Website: macys
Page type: billing-address
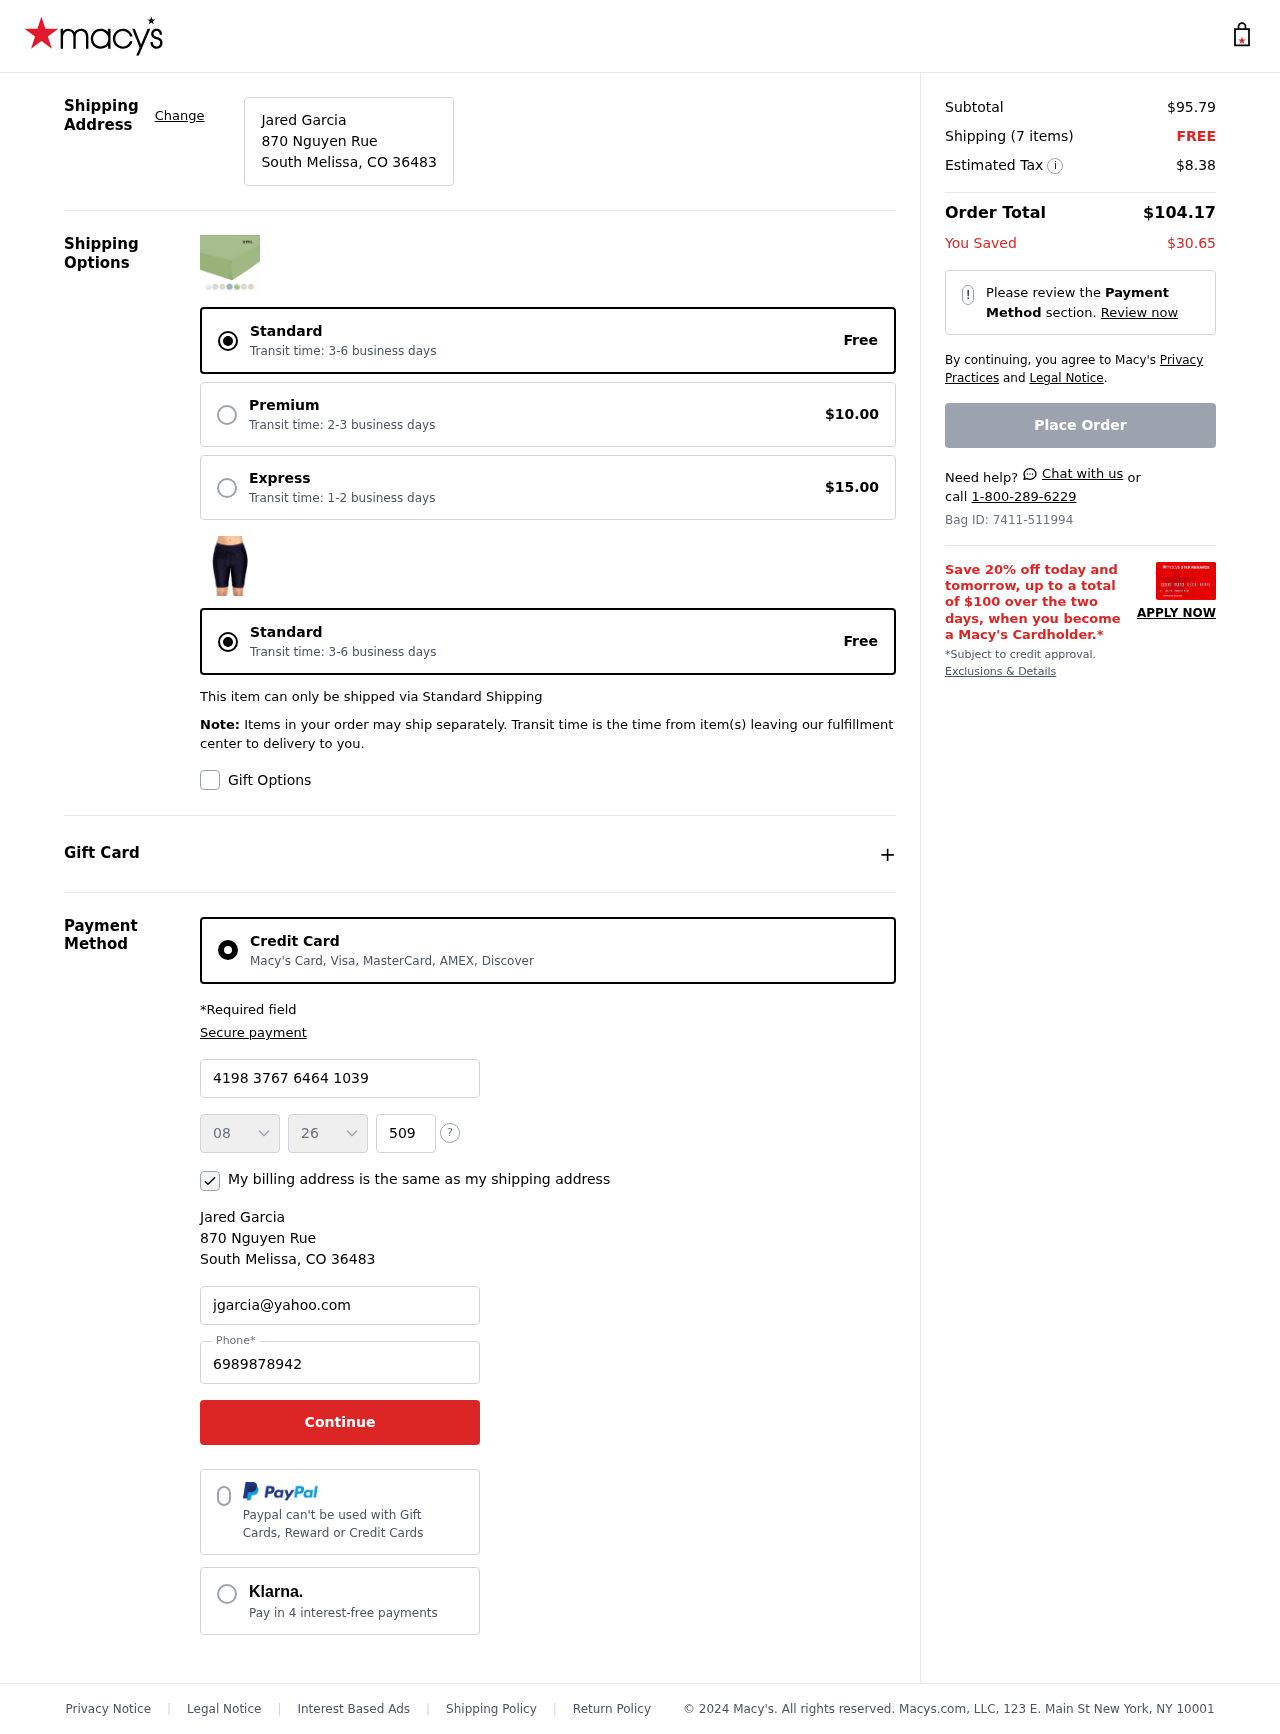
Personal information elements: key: PII_CARD_CVV
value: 509
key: PII_CARD_EXPIRY_MONTH
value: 08
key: PII_CARD_EXPIRY_YEAR
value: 26
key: PII_CARD_NUMBER
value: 4198 3767 6464 1039
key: PII_CITY_STATE_ZIP
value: South Melissa, CO 36483
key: PII_EMAIL
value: jgarcia@yahoo.com
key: PII_FULLNAME
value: Jared Garcia
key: PII_PHONE
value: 6989878942
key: PII_STREET
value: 870 Nguyen Rue
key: PII_FULLNAME2
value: Jared Garcia
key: PII_STREET2
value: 870 Nguyen Rue
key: PII_CITY_STATE_ZIP2
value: South Melissa, CO 36483
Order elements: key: ORDER_SUBTOTAL
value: $95.79
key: ORDER_NUM_ITEMS
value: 7
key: ORDER_SHIPPING_COST
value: FREE
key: ORDER_TAX
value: $8.38
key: ORDER_TOTAL
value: $104.17
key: ORDER_SAVINGS
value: $30.65
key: ORDER_ID
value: Bag ID: 7411-511994